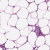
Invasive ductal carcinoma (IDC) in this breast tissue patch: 0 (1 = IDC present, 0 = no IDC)